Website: home-depot
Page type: payment
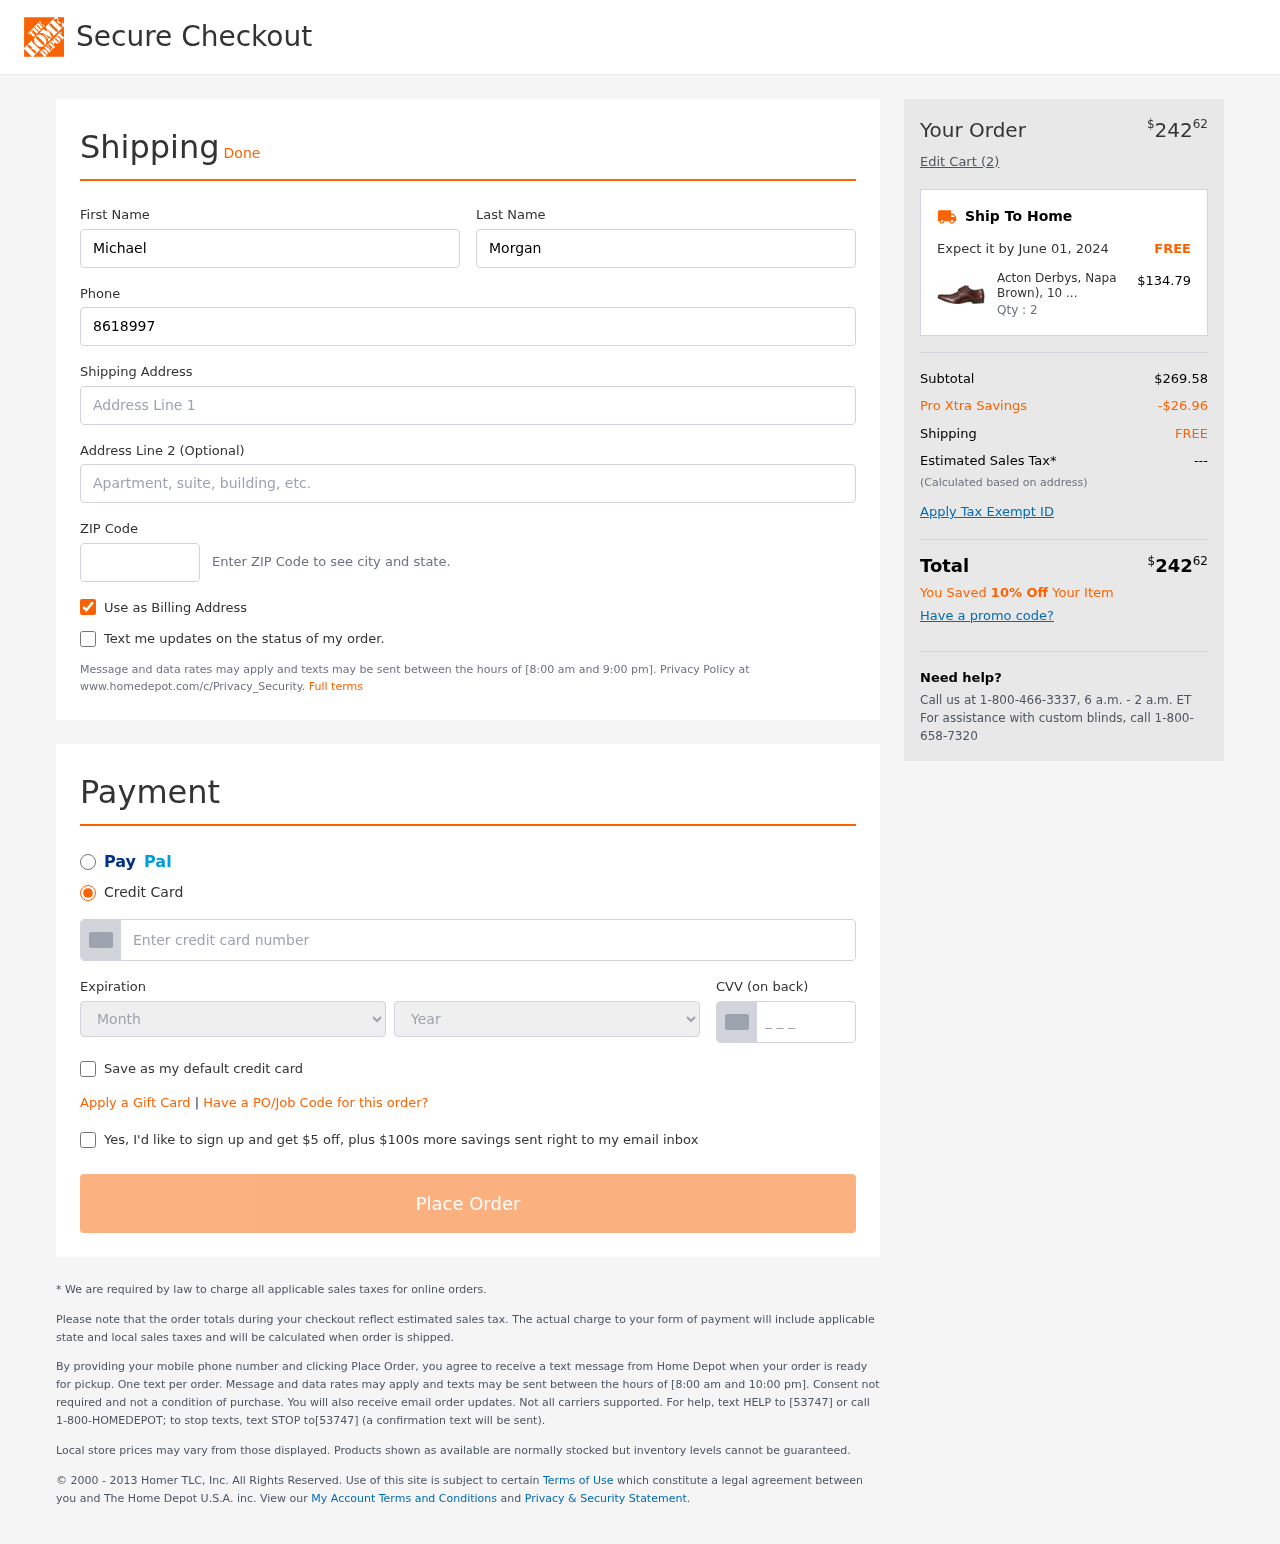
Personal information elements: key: PII_CARD_CVV
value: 501
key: PII_CARD_EXPIRY_MONTH
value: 05
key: PII_CARD_EXPIRY_YEAR
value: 26
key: PII_CARD_NUMBER
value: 6505 4736 0157 9119
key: PII_FIRSTNAME
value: Michael
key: PII_LASTNAME
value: Morgan
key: PII_PHONE
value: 8618997165
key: PII_POSTCODE
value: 17808
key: PII_STREET
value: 76120 Angela View Suite 780
Product elements: key: PRODUCT1_NAME
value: Acton Derbys, Napa Brown), 10 UK
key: PRODUCT1_PRICE
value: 134.79
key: PRODUCT1_QUANTITY
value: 2
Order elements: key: ORDER_TOTAL
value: $24262
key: ORDER_NUM_ITEMS
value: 2
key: ORDER_DELIVERY_DATE
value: June 01, 2024
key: ORDER_SUBTOTAL
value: $269.58
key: ORDER_DISCOUNT
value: -$26.96
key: ORDER_SHIPPING_COST
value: FREE